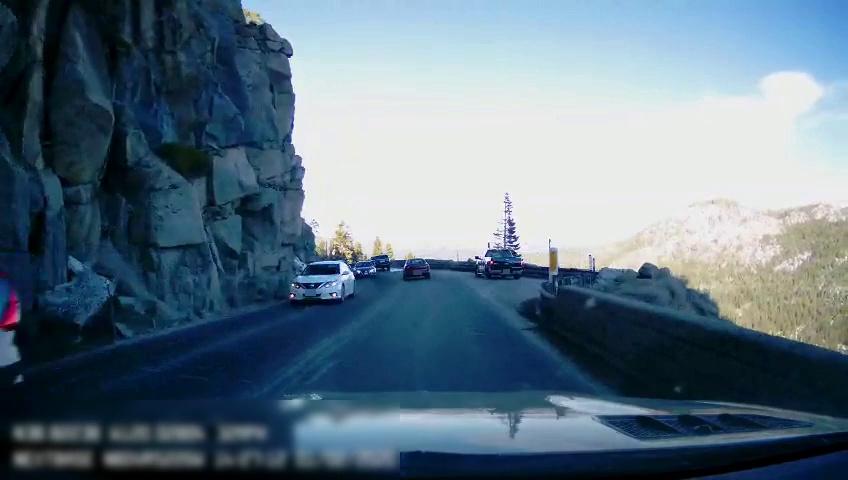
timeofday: Day
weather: Sunny
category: Drivable Space
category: Vehicles | SUV
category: Vehicles | Car
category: Vehicles | Car
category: Vehicles | SUV
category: Vehicles | Car
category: Vehicles | Truck
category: Lanes | Opposite Lane
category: Lanes | Current Lane
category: Lanes | Opposite Lane
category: Lanes | Current Lane
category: Traffic | Signs